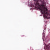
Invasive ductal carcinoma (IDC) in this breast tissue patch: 0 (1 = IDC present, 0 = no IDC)